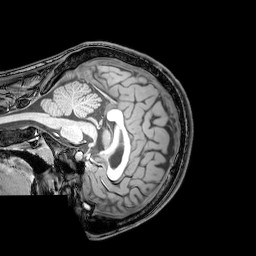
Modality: T1w
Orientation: sagittal
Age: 20
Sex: male
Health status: healthy
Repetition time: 0.081 s
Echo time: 0.037 s